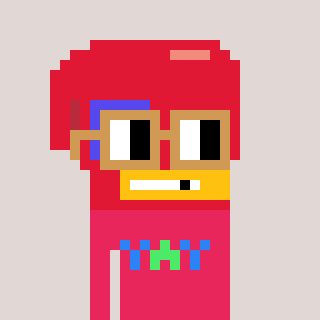
a pixel art character with square brown glasses, a boxing glove-shaped head and a redpinkish-colored body on a warm background